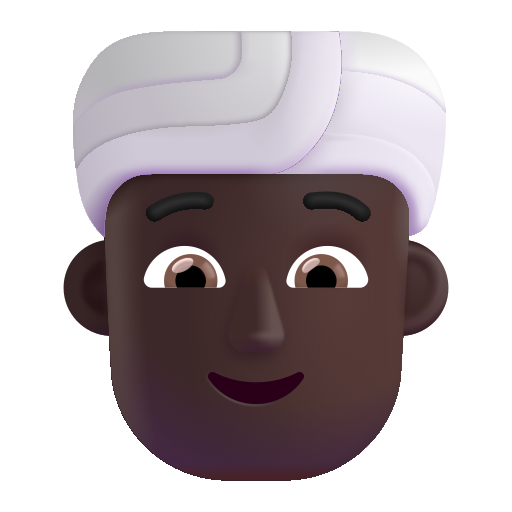
person wearing turban color dark